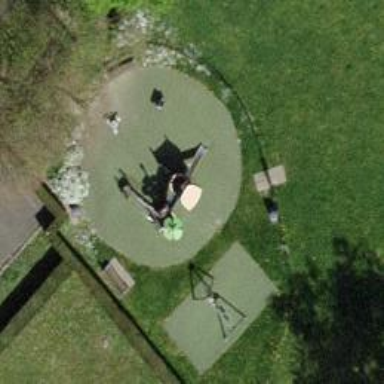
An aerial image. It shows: Playground area for leisure land.